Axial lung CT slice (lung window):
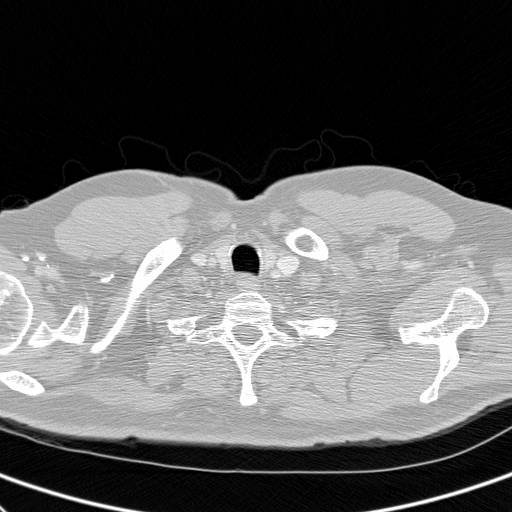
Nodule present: no